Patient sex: M
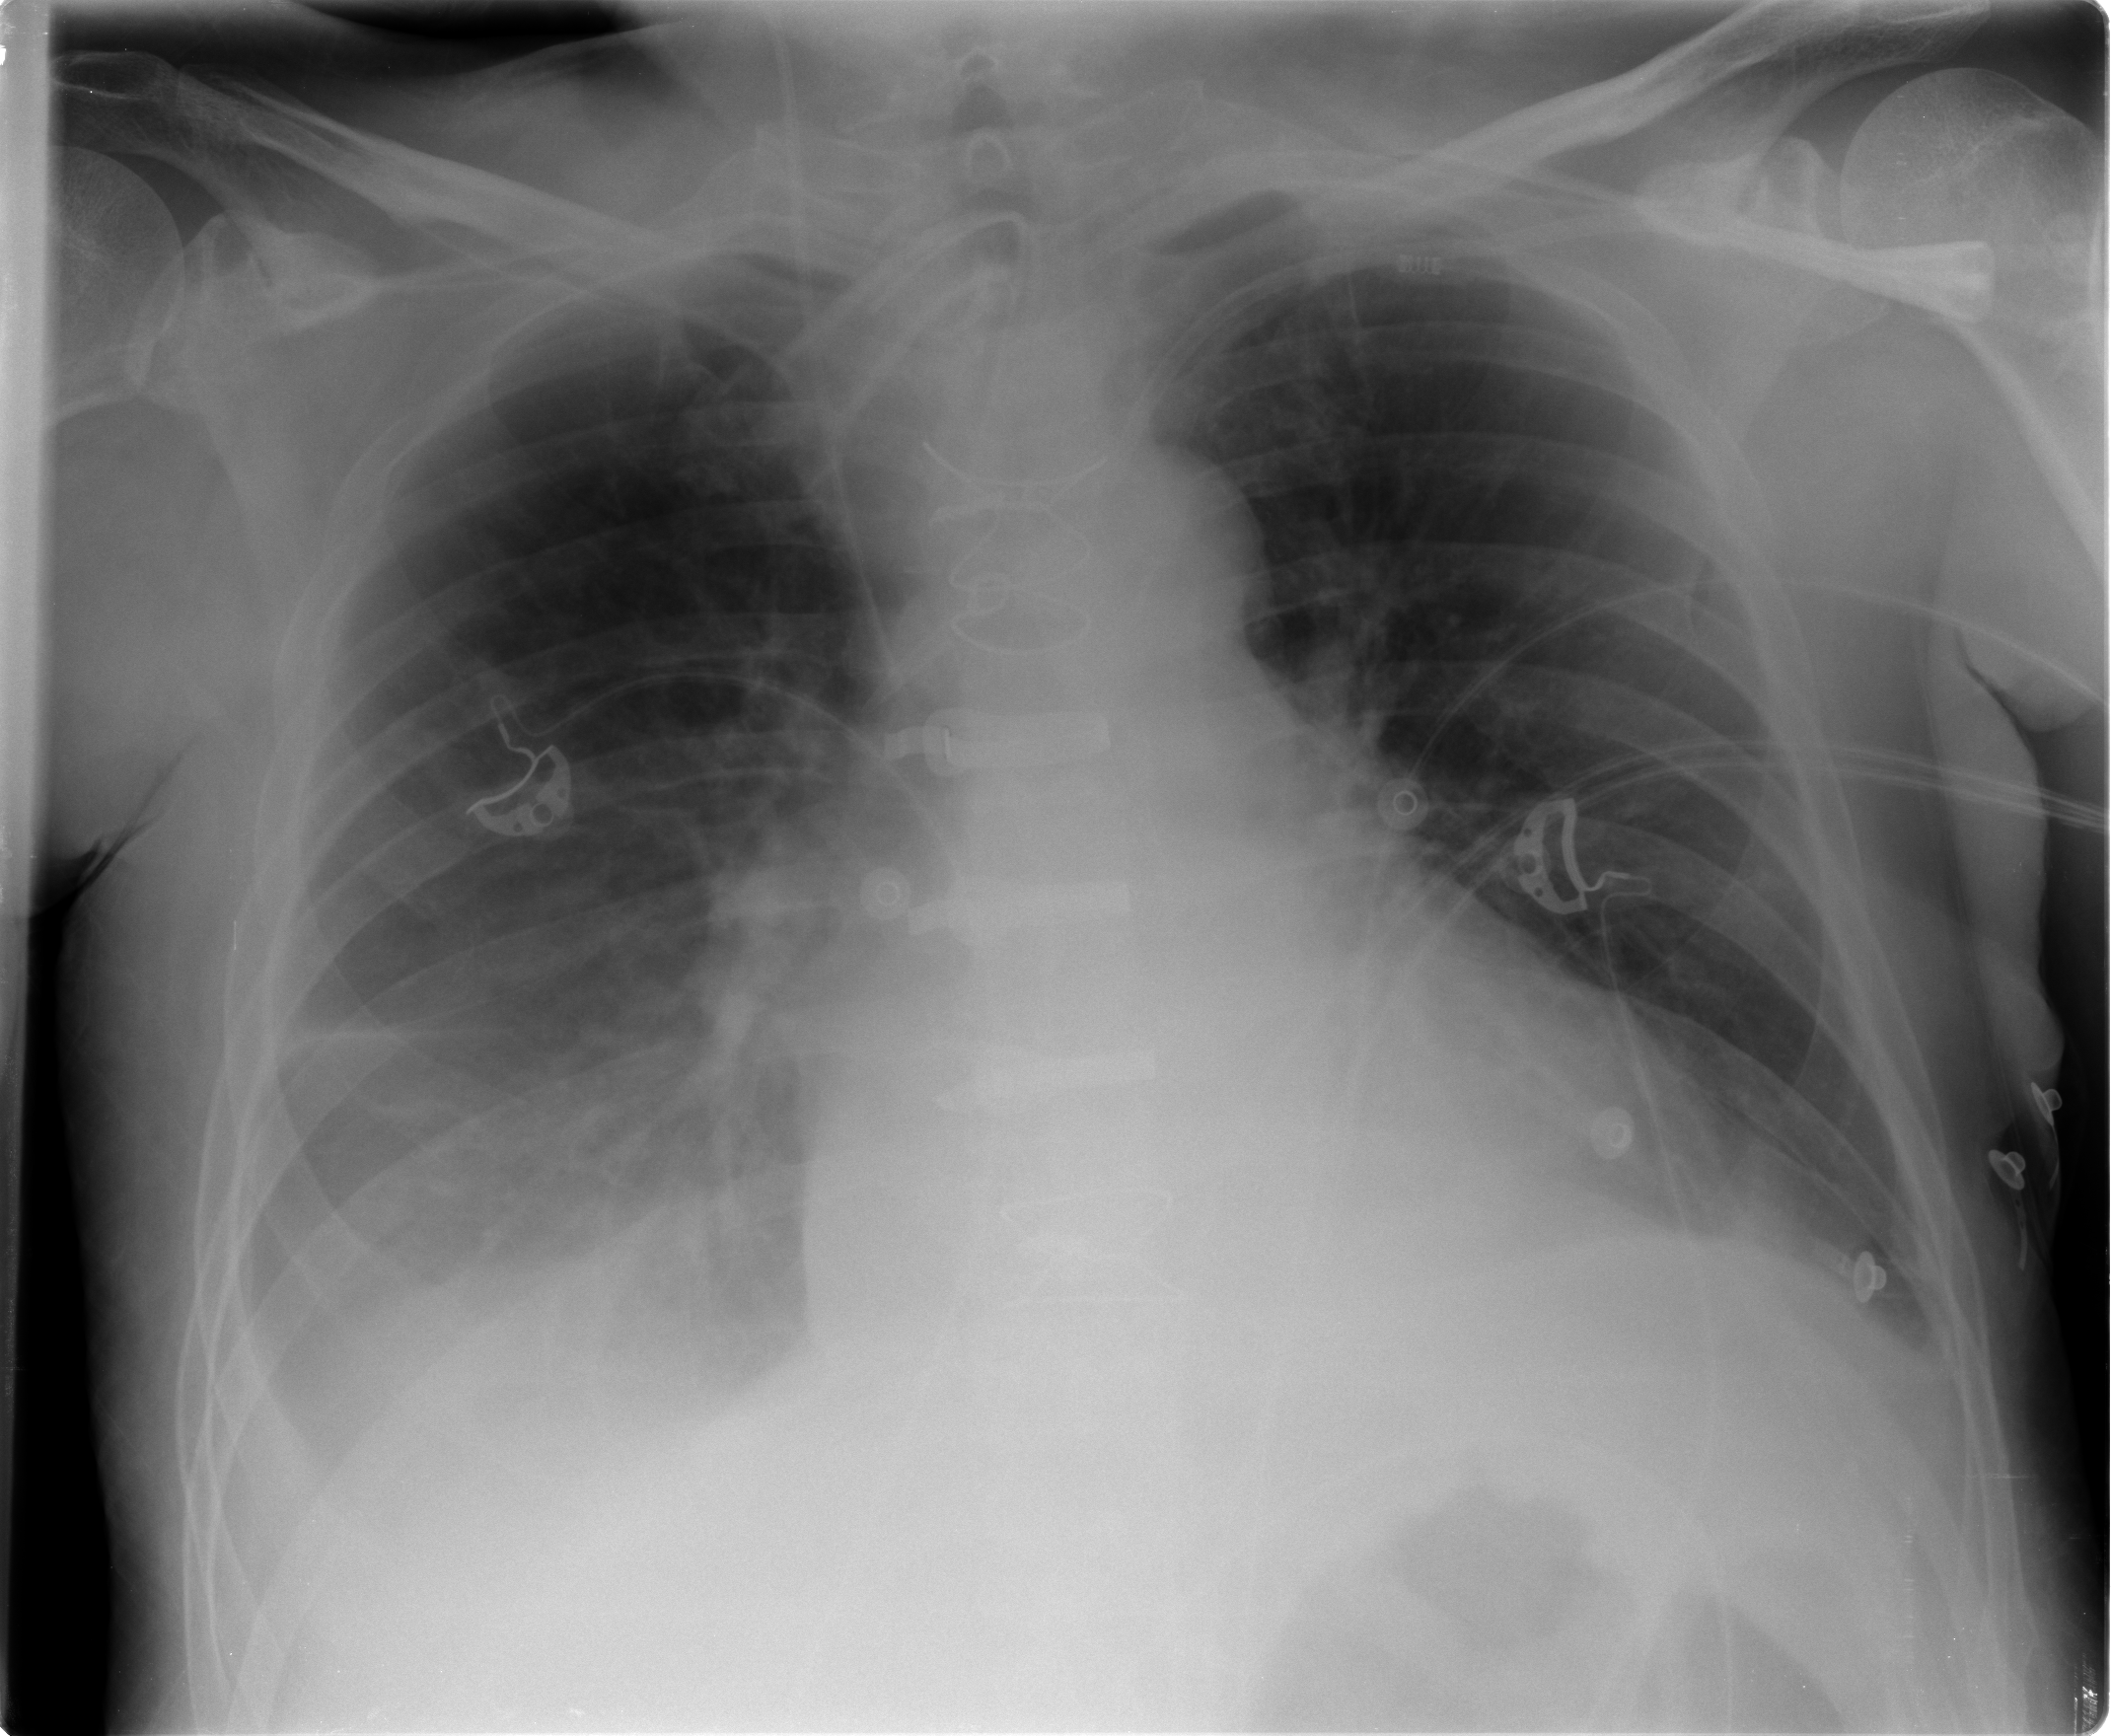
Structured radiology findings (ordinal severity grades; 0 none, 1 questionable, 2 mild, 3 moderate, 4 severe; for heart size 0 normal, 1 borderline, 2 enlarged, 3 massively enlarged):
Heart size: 2
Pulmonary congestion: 1
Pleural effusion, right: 2
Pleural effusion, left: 1
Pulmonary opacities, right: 0
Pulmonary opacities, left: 0
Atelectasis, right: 2
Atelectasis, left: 1